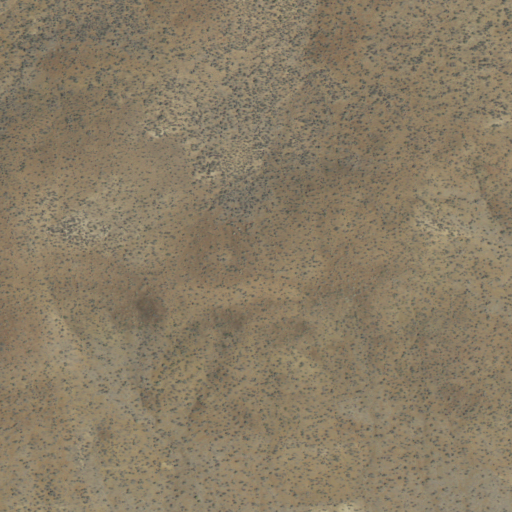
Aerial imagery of mountain in Oregon named Sand Hills containing grassland and shrub